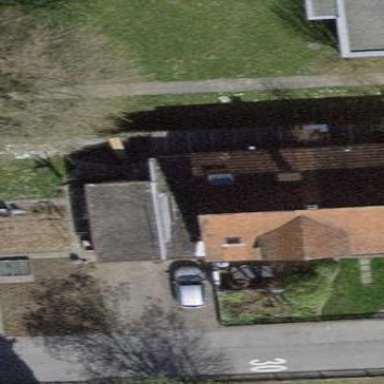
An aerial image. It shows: Residential building with gabled roof.